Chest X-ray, AP view. Patient: 38 years old, sex F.
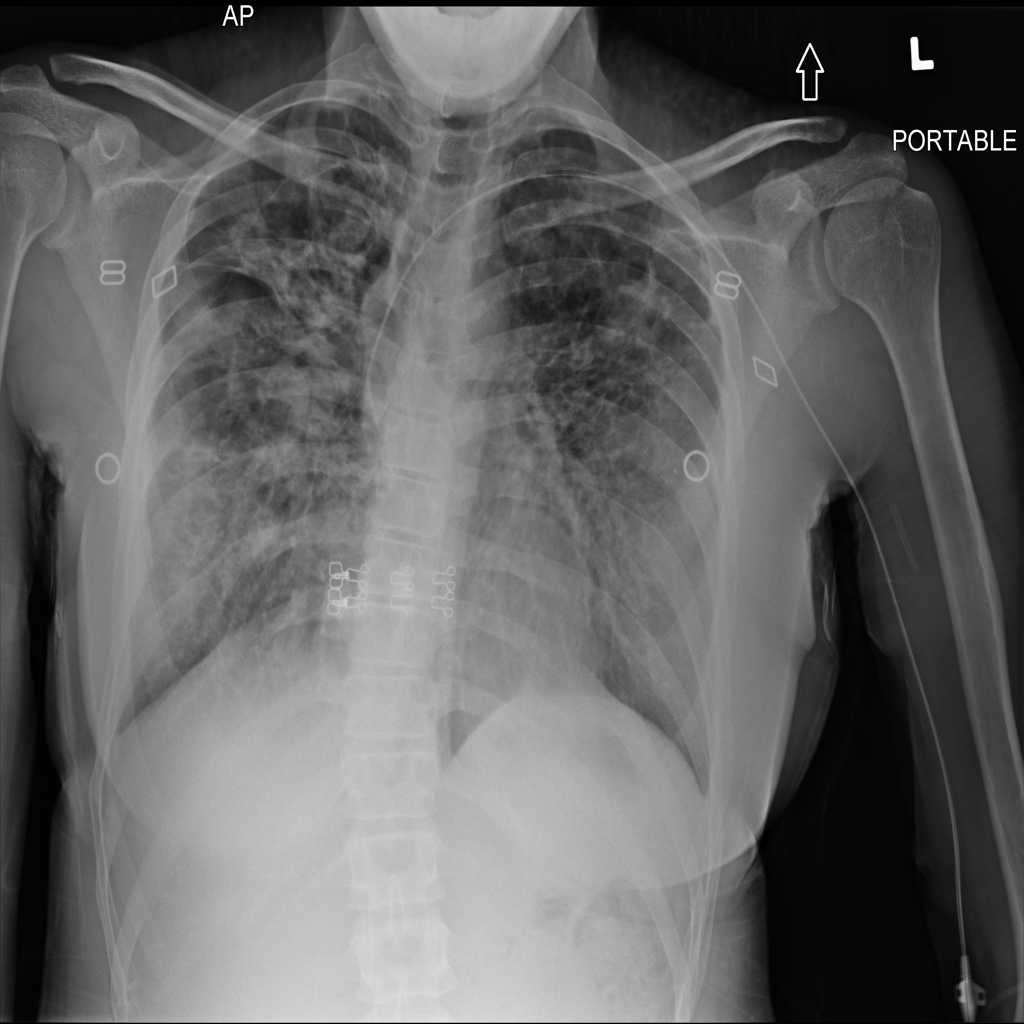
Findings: No Finding